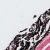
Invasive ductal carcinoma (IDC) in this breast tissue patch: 0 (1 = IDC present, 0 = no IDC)